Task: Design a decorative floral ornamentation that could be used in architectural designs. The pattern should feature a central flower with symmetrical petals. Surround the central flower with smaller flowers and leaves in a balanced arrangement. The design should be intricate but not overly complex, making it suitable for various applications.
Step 1785:
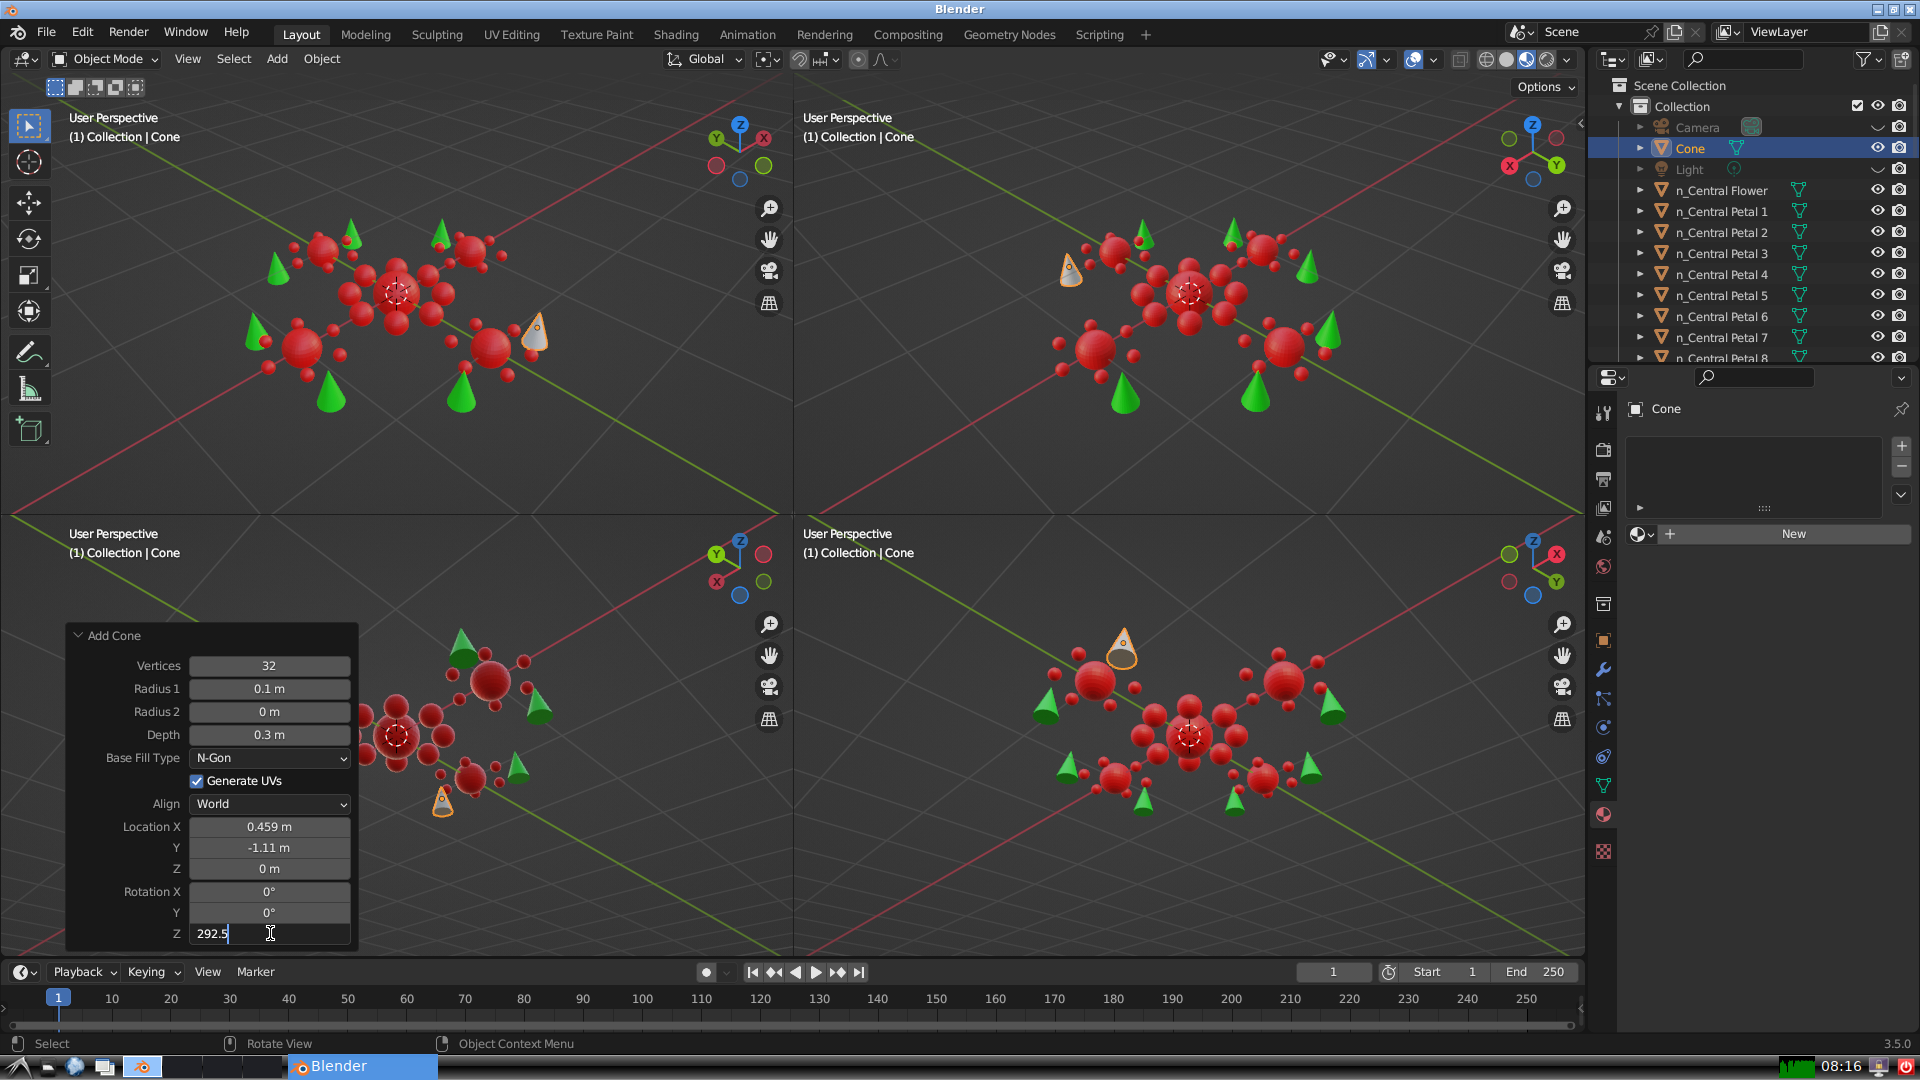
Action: {"key_press": ['Return']}